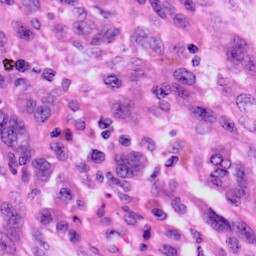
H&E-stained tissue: Skin